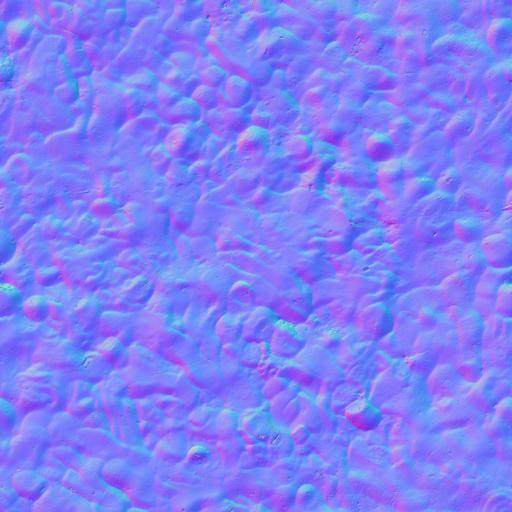
beach dirt dirty ground sand white